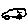
Label: car